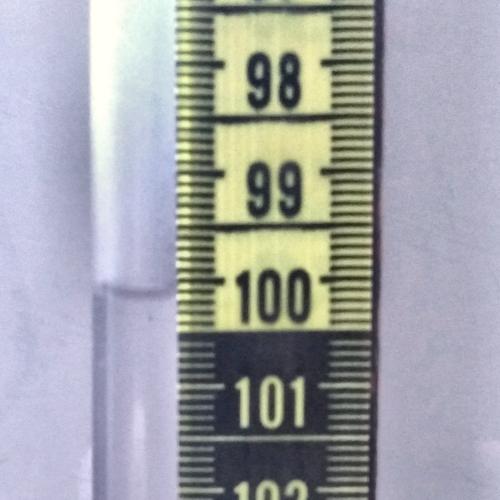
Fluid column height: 100.1 cm